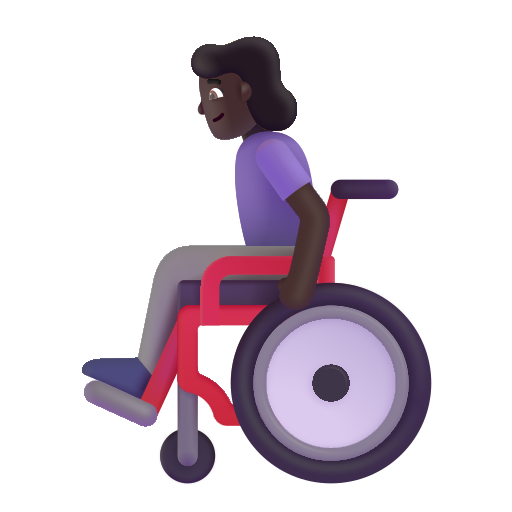
woman in manual wheelchair color dark